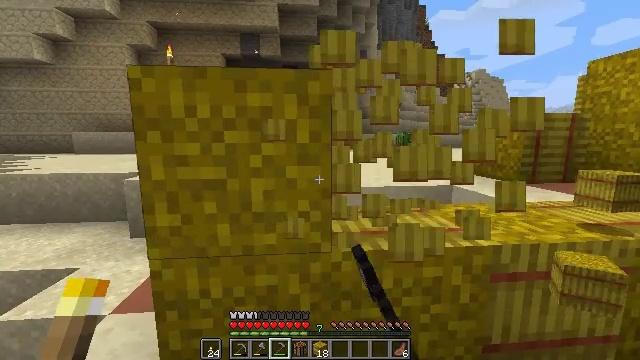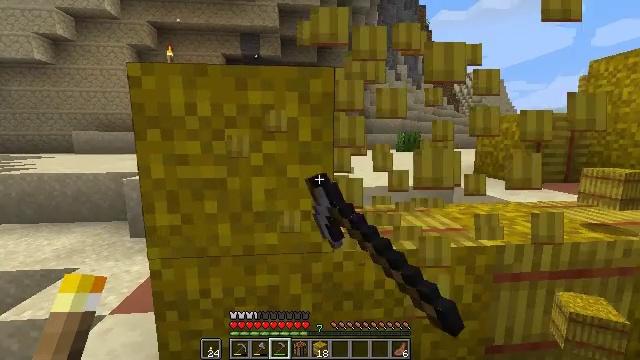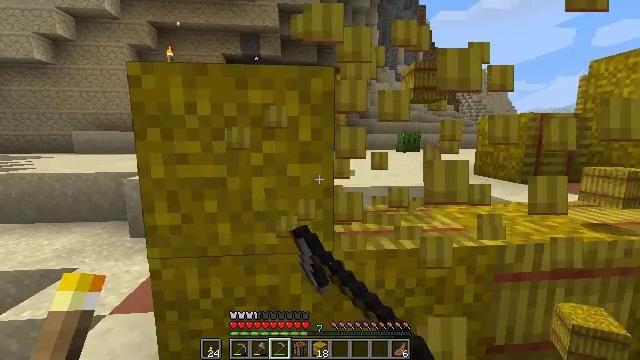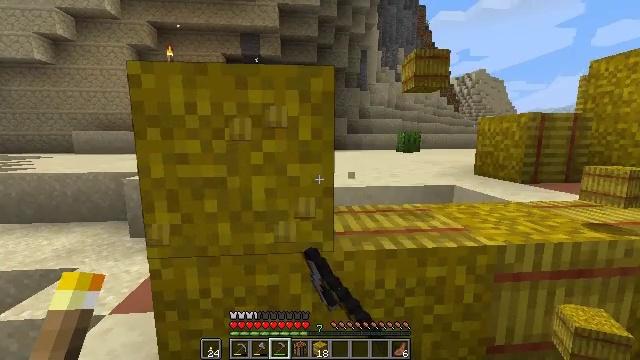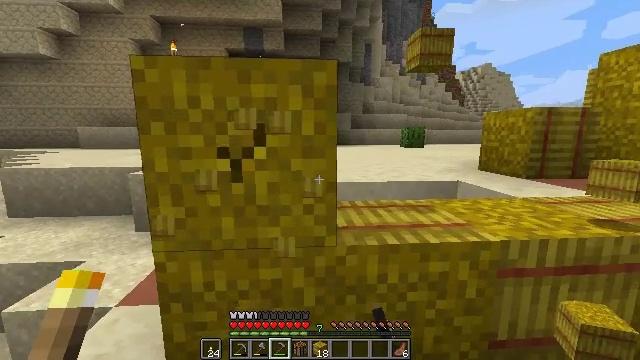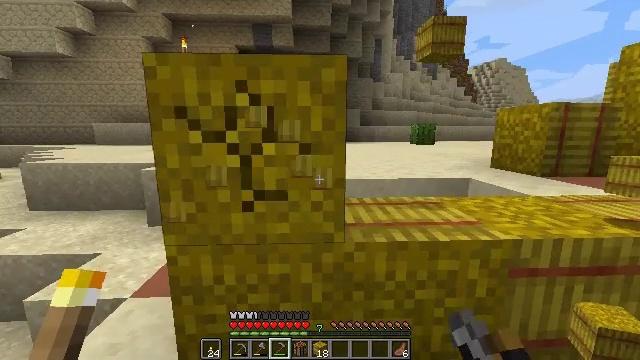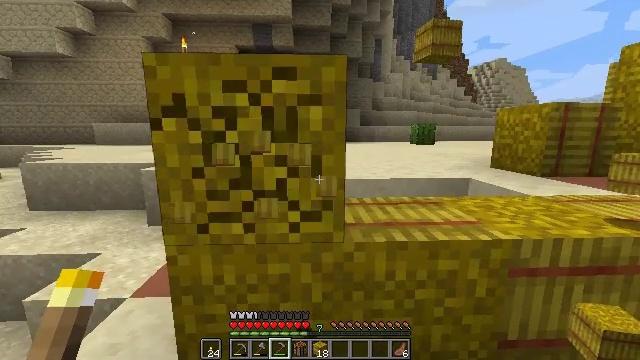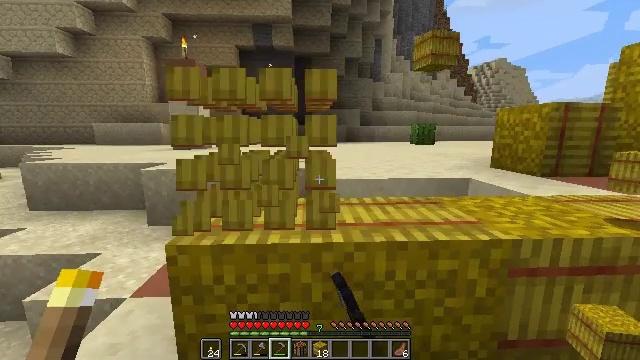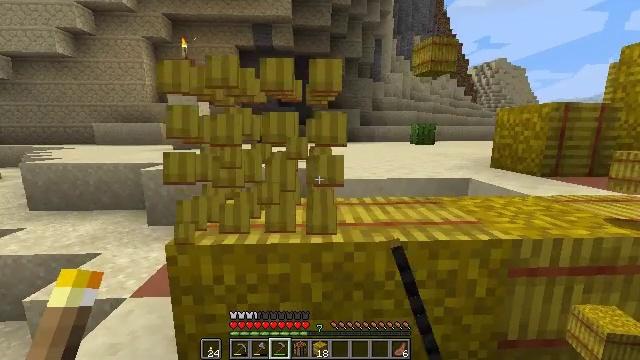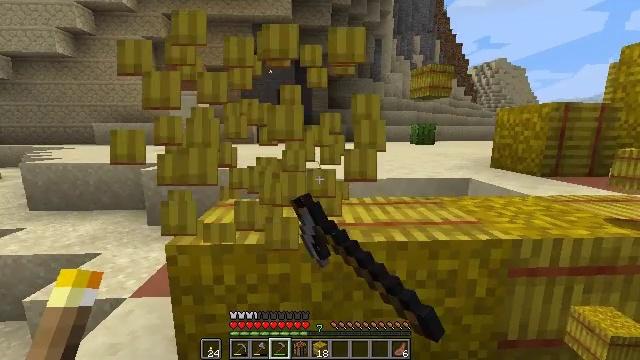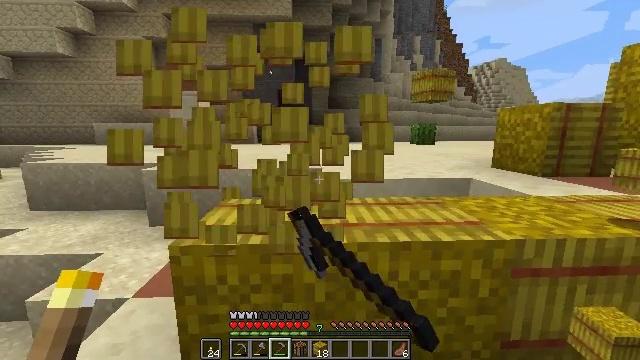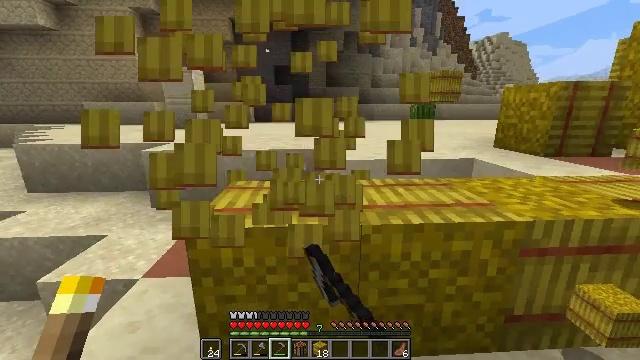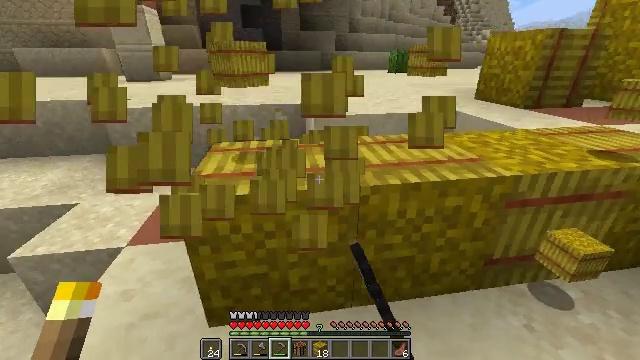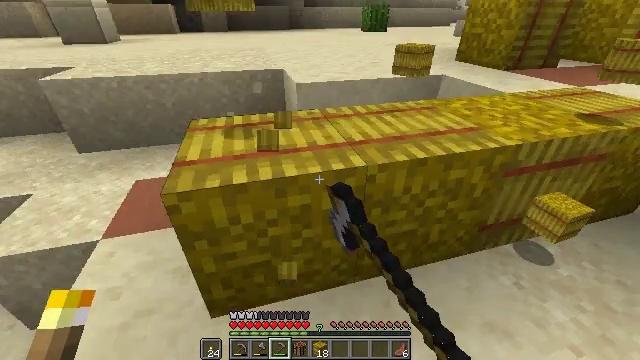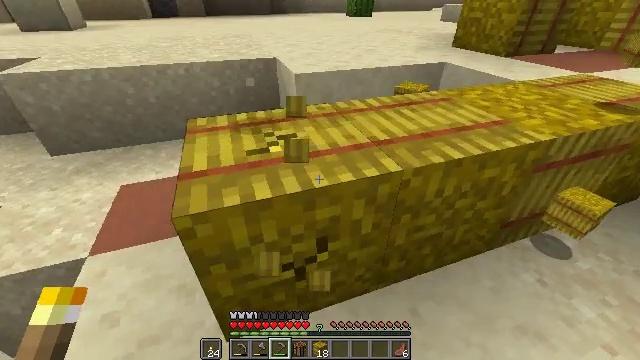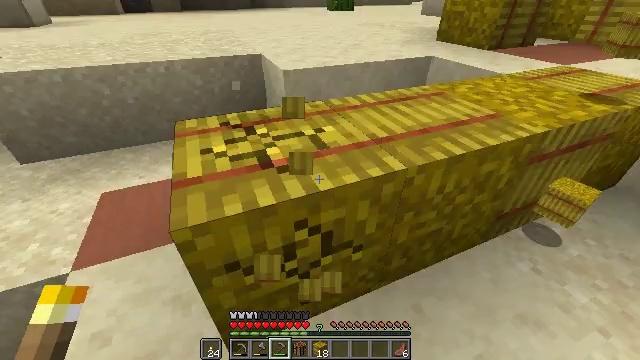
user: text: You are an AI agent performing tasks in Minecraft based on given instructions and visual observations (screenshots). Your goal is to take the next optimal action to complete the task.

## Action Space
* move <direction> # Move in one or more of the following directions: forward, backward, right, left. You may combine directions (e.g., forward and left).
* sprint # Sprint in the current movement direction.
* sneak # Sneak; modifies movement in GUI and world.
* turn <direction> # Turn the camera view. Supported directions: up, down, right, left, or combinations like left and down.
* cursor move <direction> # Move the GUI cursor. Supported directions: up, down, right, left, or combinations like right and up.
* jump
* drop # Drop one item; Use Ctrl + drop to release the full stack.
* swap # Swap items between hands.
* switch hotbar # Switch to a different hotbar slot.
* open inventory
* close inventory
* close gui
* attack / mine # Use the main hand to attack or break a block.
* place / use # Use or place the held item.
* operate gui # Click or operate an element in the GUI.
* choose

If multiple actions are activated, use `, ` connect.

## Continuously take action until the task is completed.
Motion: motion action
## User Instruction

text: Attack the hay block to get hay.
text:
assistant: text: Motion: attack / mine
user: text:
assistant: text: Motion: attack / mine
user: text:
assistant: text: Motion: attack / mine
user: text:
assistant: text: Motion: turn down, attack / mine
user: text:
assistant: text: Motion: turn left, attack / mine
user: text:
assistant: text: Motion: attack / mine
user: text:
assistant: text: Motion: attack / mine
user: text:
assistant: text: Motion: attack / mine
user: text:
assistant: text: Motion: attack / mine
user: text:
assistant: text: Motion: move left, attack / mine
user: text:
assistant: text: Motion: move forward and move left, turn down, attack / mine
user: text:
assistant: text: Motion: move forward and move left, turn right and down, attack / mine
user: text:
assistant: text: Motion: move forward and move left, turn right and down, attack / mine
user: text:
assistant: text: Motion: move forward and move left, turn right and down, attack / mine
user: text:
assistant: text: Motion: turn right, attack / mine
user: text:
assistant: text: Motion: turn right, attack / mine
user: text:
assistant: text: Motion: turn right, attack / mine
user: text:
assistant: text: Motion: turn right, attack / mine
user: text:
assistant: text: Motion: attack / mine
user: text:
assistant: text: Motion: turn right, attack / mine
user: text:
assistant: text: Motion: move left, turn right, attack / mine
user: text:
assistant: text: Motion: move forward and move left, turn right, attack / mine
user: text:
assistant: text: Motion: move forward and move left, turn right and up, attack / mine
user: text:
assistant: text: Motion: move forward and move left, turn right and up, attack / mine
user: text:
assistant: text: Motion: move forward and move left, turn right, attack / mine
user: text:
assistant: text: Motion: move forward, turn right, attack / mine
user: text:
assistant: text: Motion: turn right, attack / mine
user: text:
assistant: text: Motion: turn right and up, attack / mine
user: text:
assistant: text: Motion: attack / mine
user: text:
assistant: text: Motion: attack / mine